Question: How can i change the font size of the IDE itself of Delphi XE6.
The IDE's dialogs are not using my Windows font preference, and i cannot find any option to change the font used by the IDE.

Alternatively, <URL>
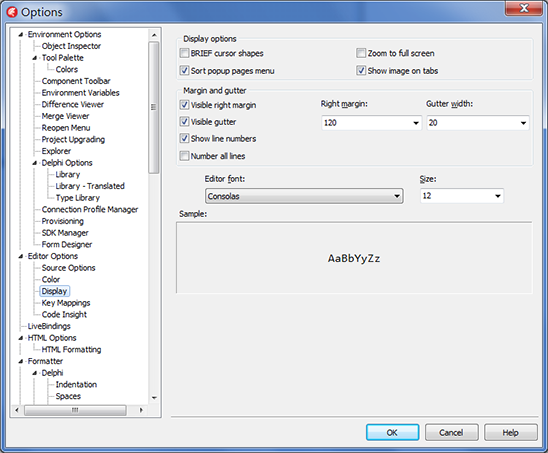
Answer: The font is hardcoded. You cannot change it.
If you open up 'BDS.EXE' in a HEX-editor, look for 'TextHeight' and change the values from $0D (13) to something bigger, then the altered bds.exe will look exactly the same.
'EnumChildWindows''WM_SETFONT'
You can send a 'WM_SETFONT' message to the running Delphi main window.
You have to find the window using the 'FindWindow' API call.
From: <URL>
>
A handle to the font (HFONT). If this parameter is NULL, the control uses the default system font to draw text.
The low-order word of lParam specifies whether the control should be redrawn immediately upon setting the font. If this parameter is TRUE, the control redraws itself.
Because you want Delphi to use the default font, the message is really simple.
The Delphi XE6 main window is called 'TAppBuilder', so you'll have to get the handle to that Window using 'FindWindow'.
I tried this, but it did not work.
'''
unit Unit4;
interface
uses
Winapi.Windows, Winapi.Messages, System.SysUtils, System.Variants, System.Classes, Vcl.Graphics,
Vcl.Controls, Vcl.Forms, Vcl.Dialogs, Vcl.StdCtrls;
type
TForm4 = class(TForm)
FontDialog1: TFontDialog;
Button1: TButton;
procedure Button1Click(Sender: TObject);
end;
var
Form4: TForm4;
implementation
{$R *.dfm}
const
DelphiWindows: array [1 .. 1] of PWideChar = ('TAppBuilder');
function EnumChildProc(const hWindow: hWnd; const hFont: LParam): boolean; stdcall;
begin
SendMessage(hWindow, WM_SETFONT, hFont, 1);
Result:= True;
end;
procedure TForm4.Button1Click(Sender: TObject);
var
BDSWindow: HWND;
ChildWindow: HWnd;
Font: HFONT;
i: Integer;
begin
if FontDialog1.Execute then begin
BDSWindow:= FindWindow(DelphiWindows[1], nil);
Font:= FontDialog1.Font.Handle;
EnumChildWindows(BDSWindow, @EnumChildProc, Font);
ShowMessage('Done');
end;
end;
end.
'''
I have not tried the default font, because the Delphi font and the default font are the same on my system. And I don't want to change the default font.
Doing this changed 2 dropdown_boxes on my Delphi. Not a very good showing.
I posted this as an answer in the hope that you can get to a solution from here.